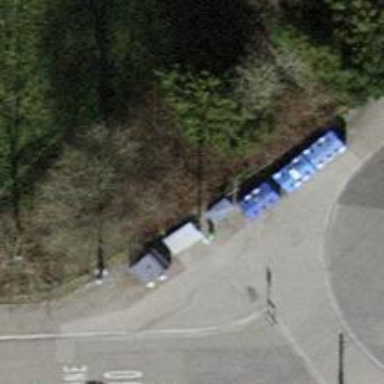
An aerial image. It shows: Recycling facility.